Interaction volume radius: 5 \u00c5
Interaction volume height: 15 \u00c5
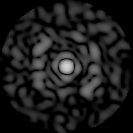
Disorder parameter: 0.8565